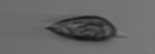
Label: Prorocentrum_triestinum